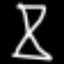
Label: hourglass